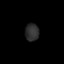
Tissue: prostate
Cell type: Epithelial cells
Senescence score: 0.8414
Nuclear area (px): 236
Mean DAPI intensity: 45.449